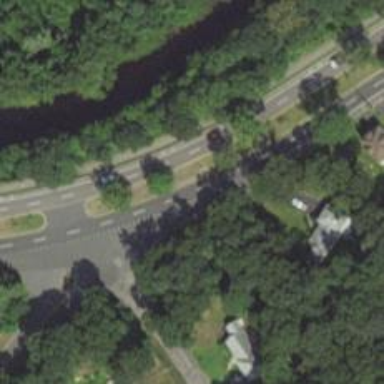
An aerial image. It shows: Secondary road with asphalt surface.